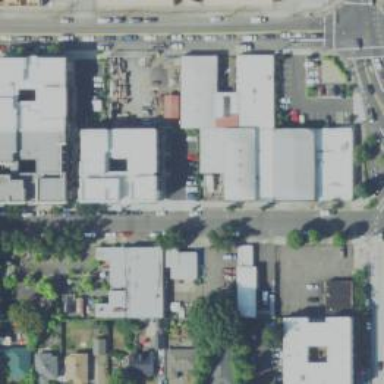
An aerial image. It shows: Building with trade shop.